Question: I am building a responsive site and I ran into this issue with ipad. The submit buttons I have are rendered differently in ipad.
The issue I have so far are:
1. Buttons have lot more radius in ipad than in other devices. I fixed it by adding -webkit-appearance: none;
2. The buttons are shorter than they are in other devices. As seen in the image, the orange button is truncated. I haven't been able to figure out a fix for it. Is there a way I can fix it?

CSS:
'''
.button{
-moz-border-radius:10px;
-webkit-border-radius:10px;
-webkit-appearance: none;
border-radius:10px;
border: none;
display:inline-block;
cursor:pointer;
color:#fff;
font-size:18px;
margin-right: 10px;
padding:0 24px;
text-decoration:none;
}
.try.button{
background-color:#fc6a06;
width:120px;
}
.buy.button{
background-color:#79c14d;
width:100px;
}
'''
I could fix it by increasing the button width. But the issue I am facing is button width of 150px is smaller than the button with 150px on android tab.
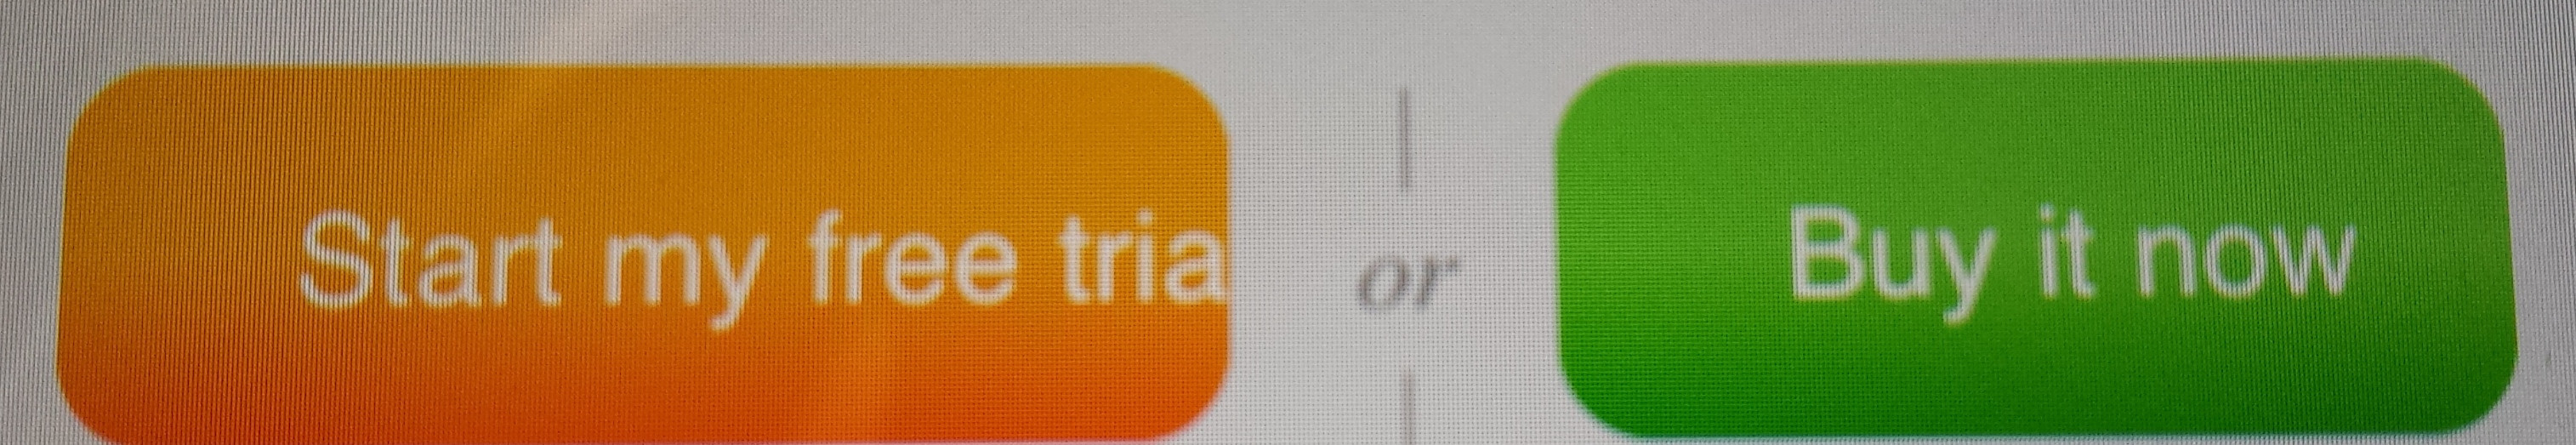
Answer: 150px is 150px, no matter what.
My guess is your font size is changing, from the sample code, it was not provided. Try defining and using a web-safe font with a predetermined size.
For example, try defining
'''
.button {
font-family: "Times New Roman", Times, serif;
font-size: 18px;
...
}
'''